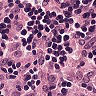
Metastatic tissue present: no